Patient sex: F
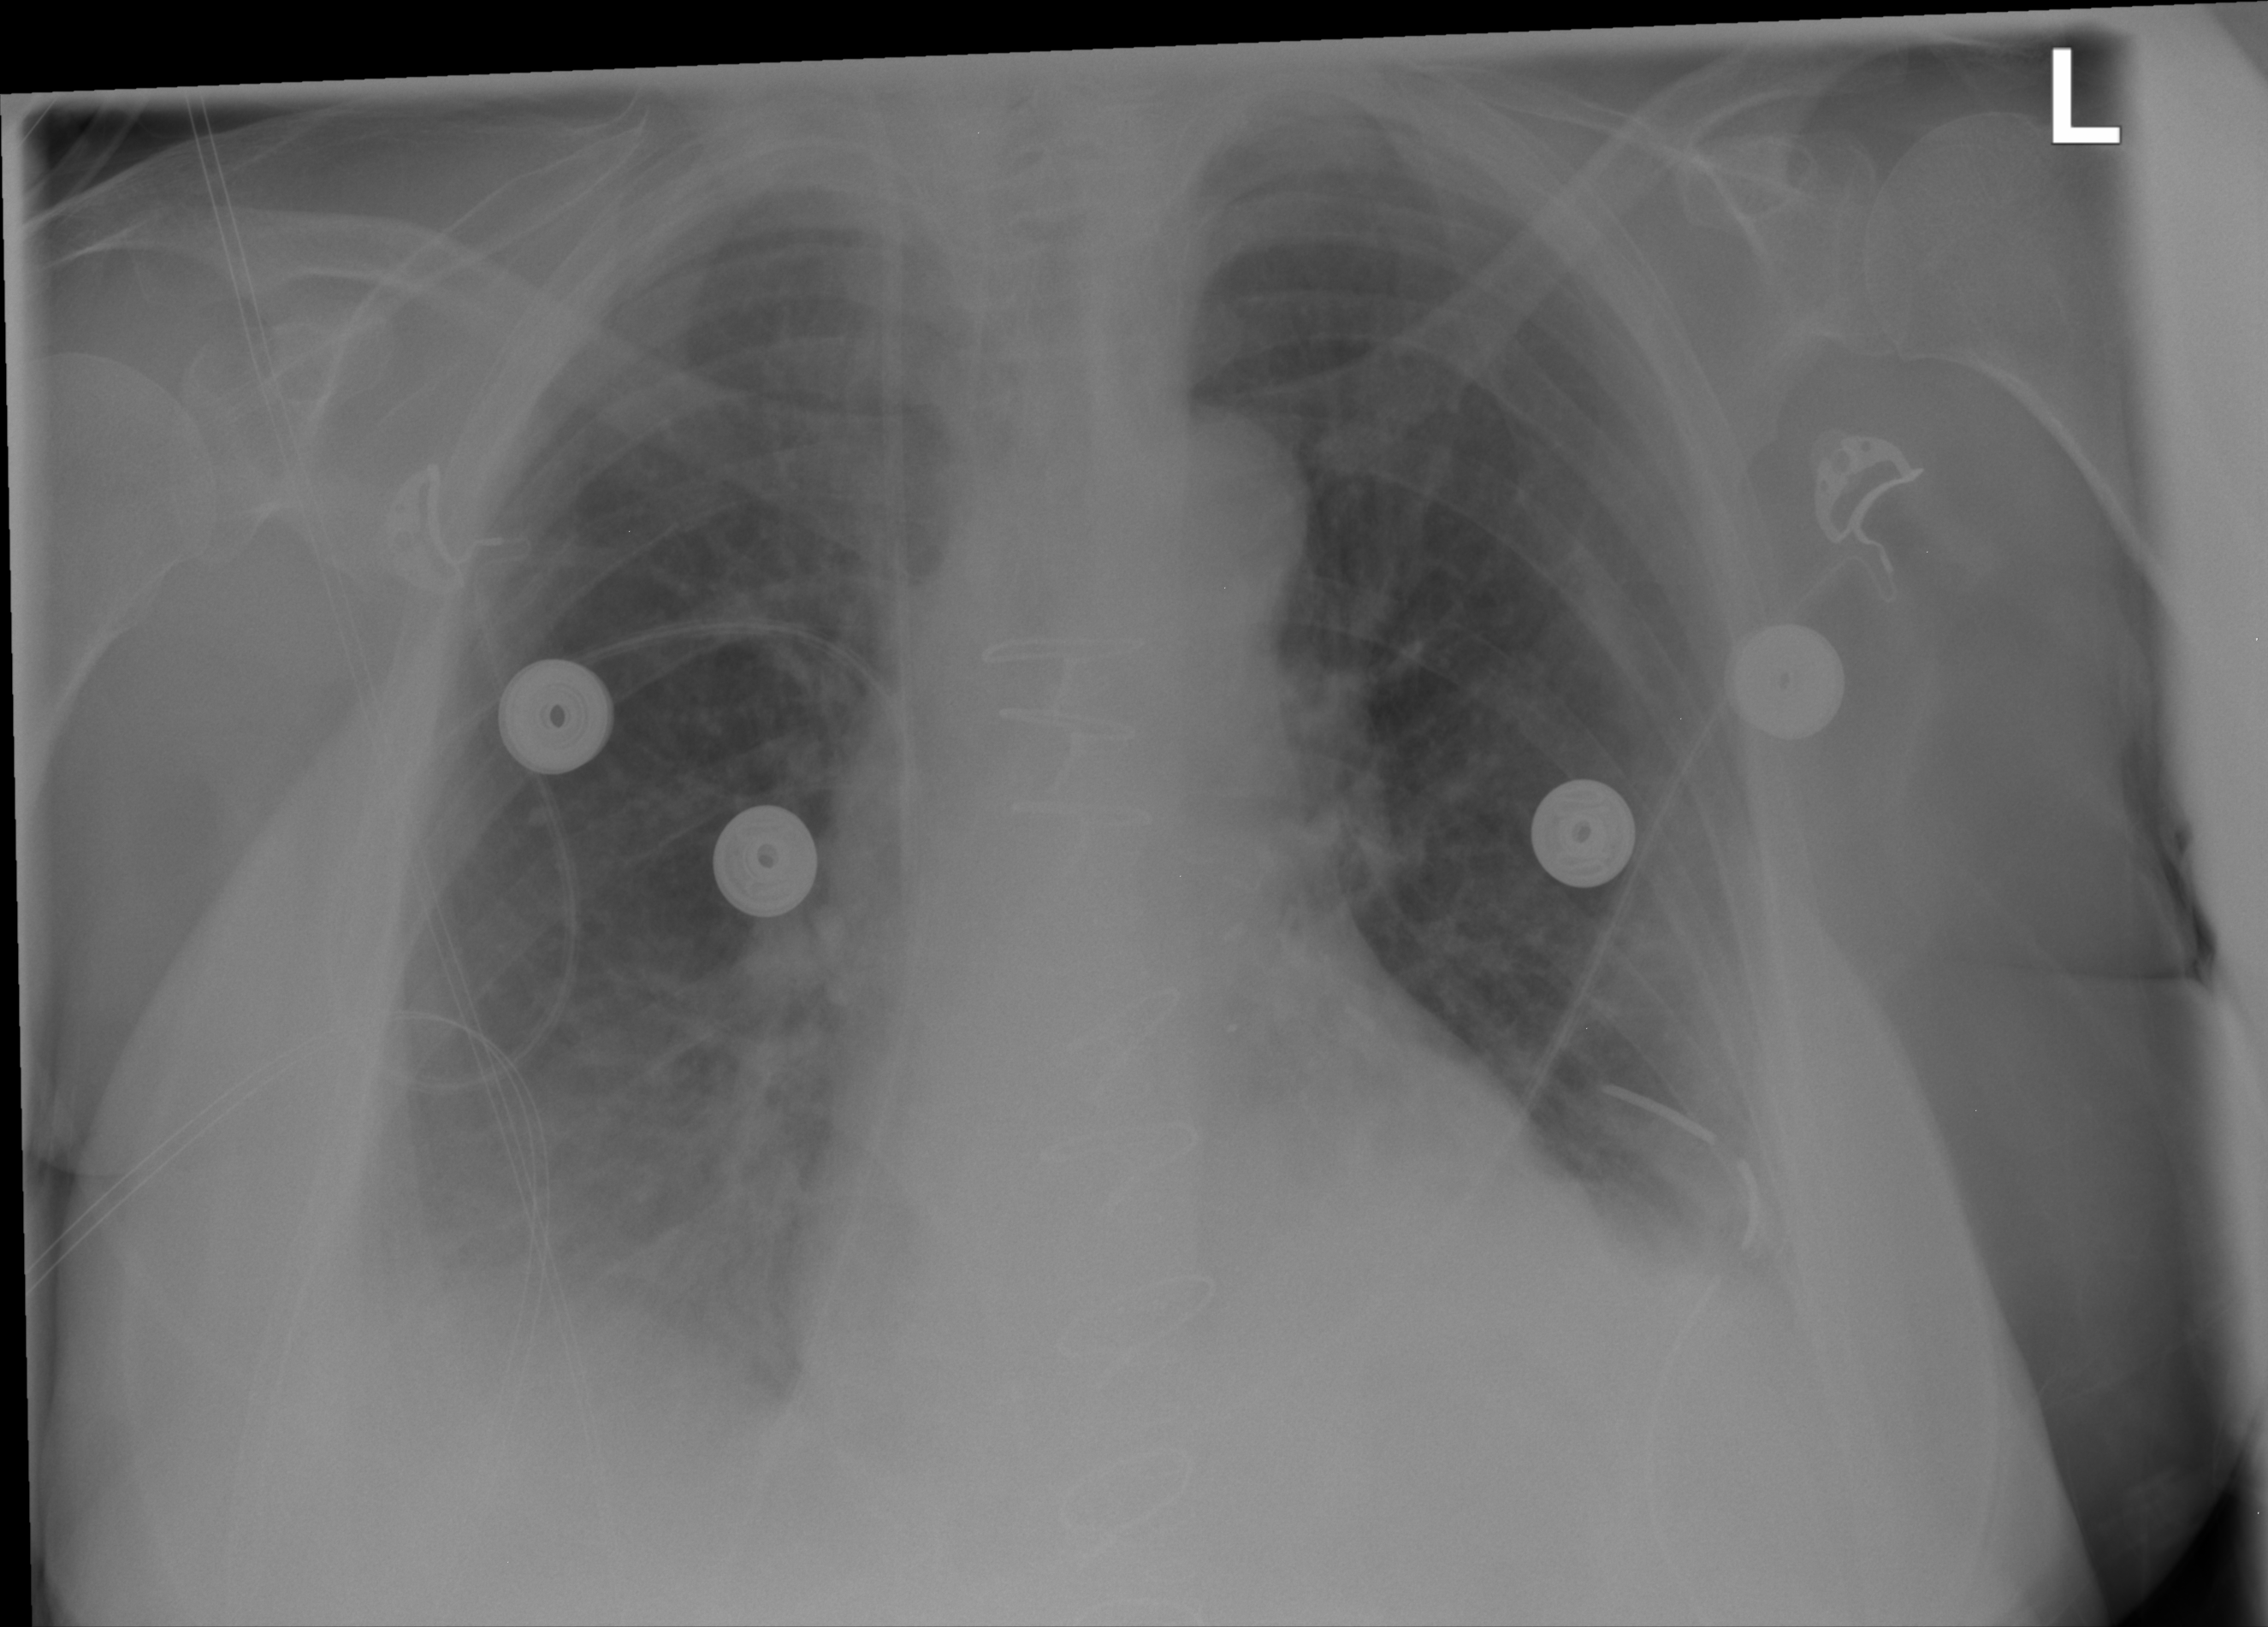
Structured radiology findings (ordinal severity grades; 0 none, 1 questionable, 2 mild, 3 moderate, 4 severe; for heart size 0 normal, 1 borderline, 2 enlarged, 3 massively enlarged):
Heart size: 0
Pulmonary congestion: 2
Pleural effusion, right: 2
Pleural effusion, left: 2
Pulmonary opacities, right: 0
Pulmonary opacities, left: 0
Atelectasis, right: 2
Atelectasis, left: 2